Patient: sex F, age 60
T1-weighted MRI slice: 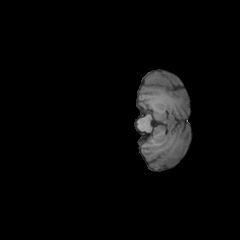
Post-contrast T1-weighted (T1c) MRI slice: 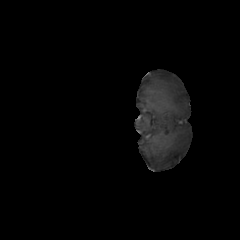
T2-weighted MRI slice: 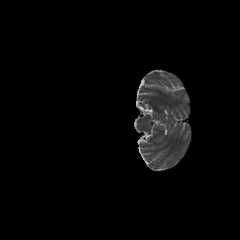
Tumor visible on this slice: no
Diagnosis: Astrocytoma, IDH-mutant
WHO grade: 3